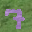
Label: 7